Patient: sex F, age 73
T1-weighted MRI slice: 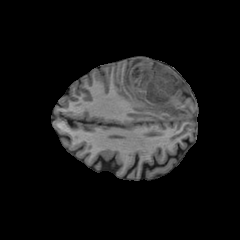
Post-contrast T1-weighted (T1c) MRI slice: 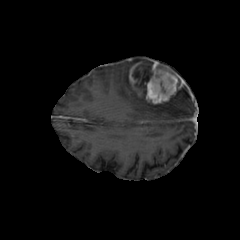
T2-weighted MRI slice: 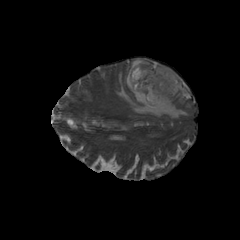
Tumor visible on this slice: yes
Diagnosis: Glioblastoma, IDH-wildtype
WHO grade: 4